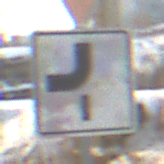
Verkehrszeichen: VerlaufVorfahrtsstrasse7
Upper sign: VorfahrtGewaehren
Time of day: MorningAfternoon
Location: Roofed (Suburban)
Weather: PartlyCloudy
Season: Winter
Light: Natural